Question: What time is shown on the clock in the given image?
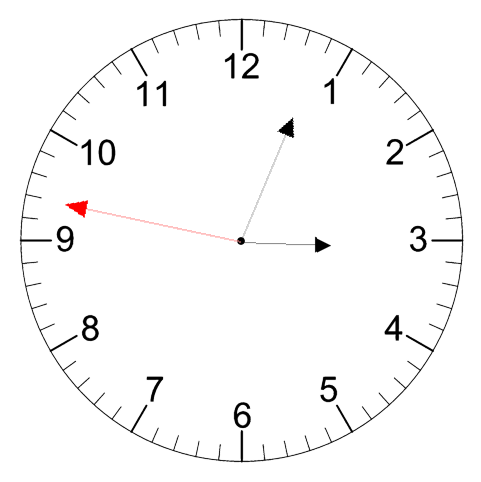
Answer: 03:03:47